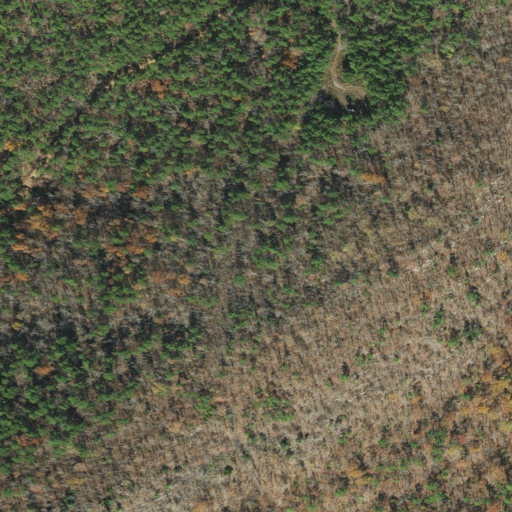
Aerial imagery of mountain in Arkansas named Kingdoodle Knob containing mixed forest, deciduous forest, evergreen forest, and open development